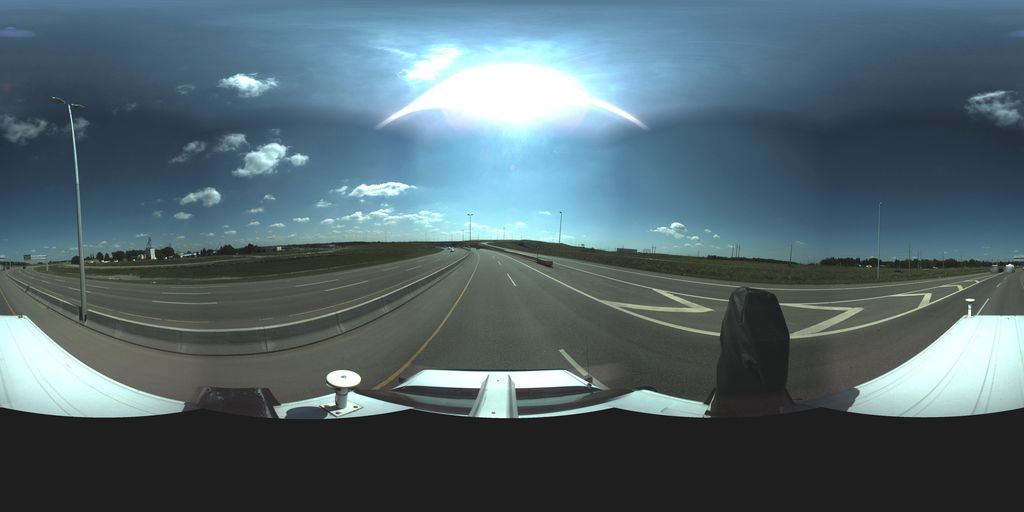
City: saskatoon